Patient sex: F
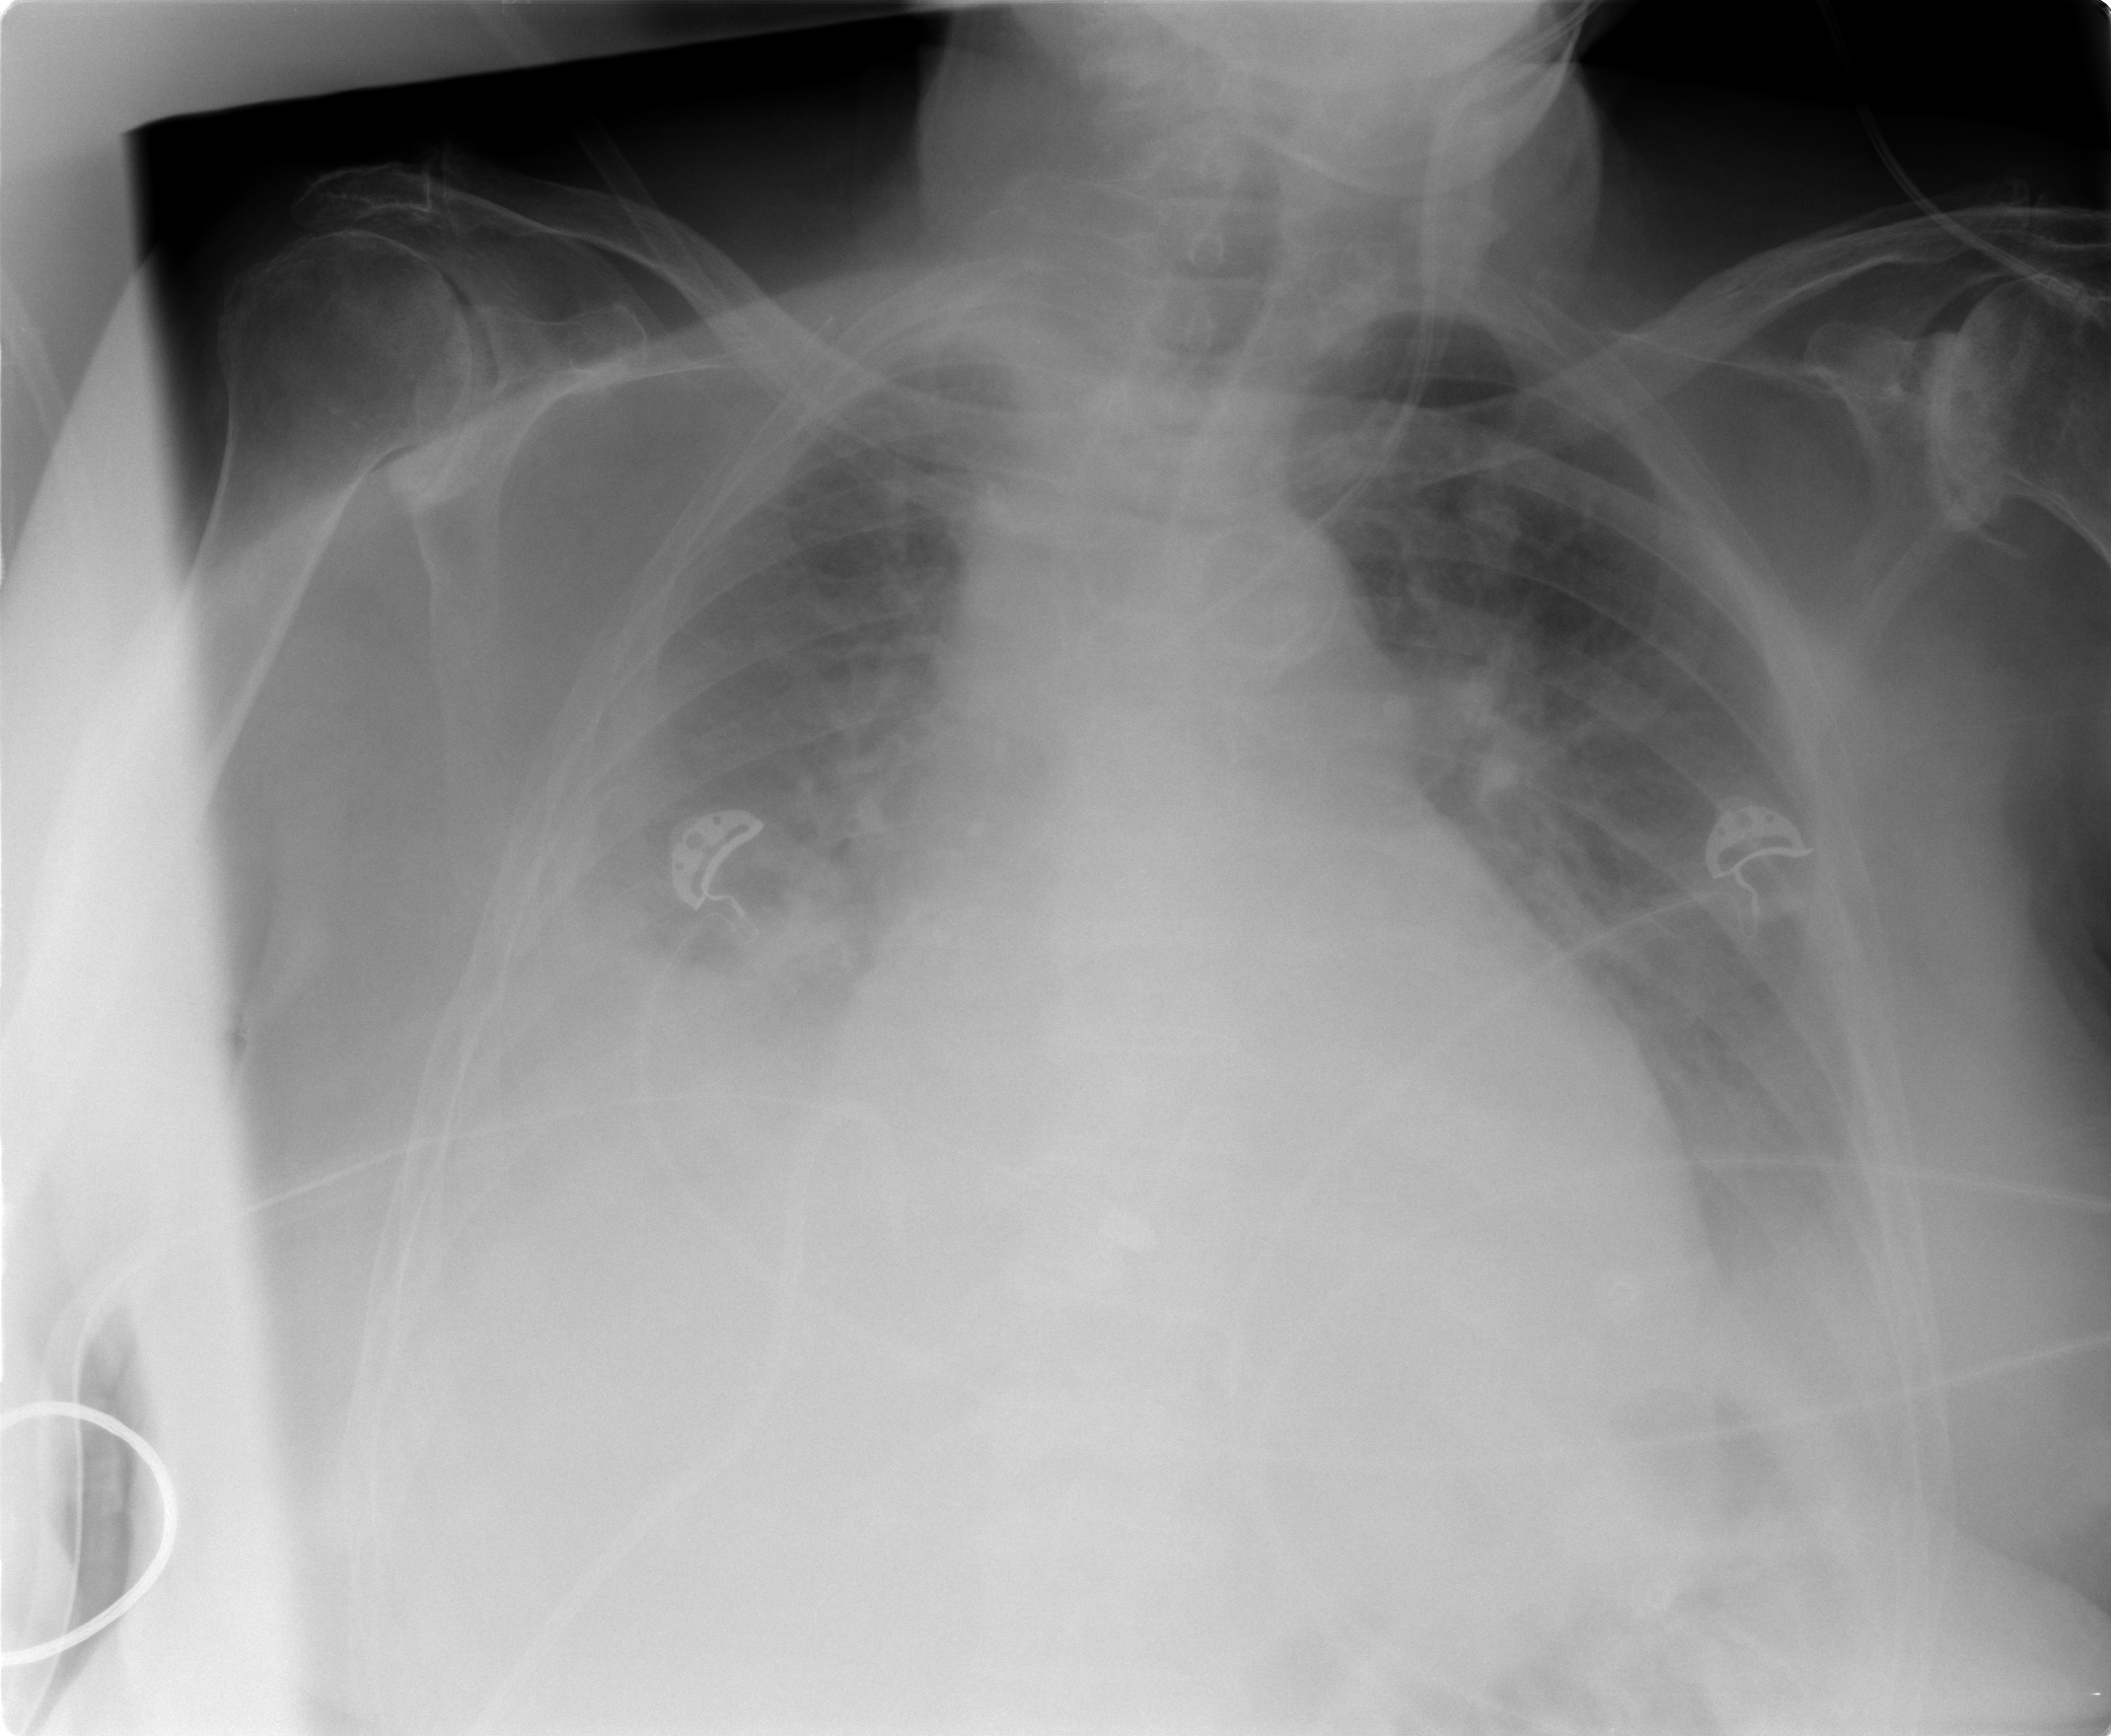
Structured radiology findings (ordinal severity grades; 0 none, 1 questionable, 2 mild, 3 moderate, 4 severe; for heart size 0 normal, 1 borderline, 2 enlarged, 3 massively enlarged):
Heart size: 2
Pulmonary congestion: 2
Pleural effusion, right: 2
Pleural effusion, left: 2
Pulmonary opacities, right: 0
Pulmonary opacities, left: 0
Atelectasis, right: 2
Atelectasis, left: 2